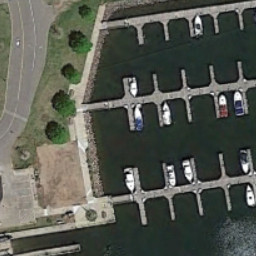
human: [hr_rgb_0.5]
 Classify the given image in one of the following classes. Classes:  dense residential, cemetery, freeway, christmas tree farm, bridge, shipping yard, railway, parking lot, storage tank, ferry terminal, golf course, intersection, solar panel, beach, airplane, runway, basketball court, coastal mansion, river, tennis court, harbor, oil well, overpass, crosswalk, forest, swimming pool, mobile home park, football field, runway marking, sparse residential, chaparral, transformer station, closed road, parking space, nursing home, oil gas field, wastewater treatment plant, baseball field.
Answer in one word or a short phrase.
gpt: ferry terminal